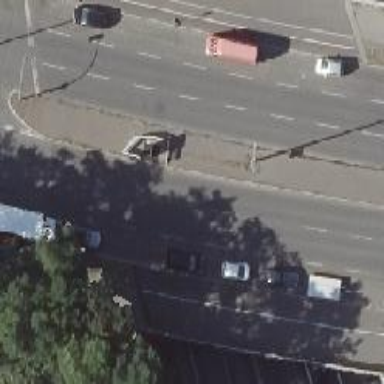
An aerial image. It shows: Secondary road with asphalt surface on bridge. There is cycle track on the right side and parallel on-street parking.